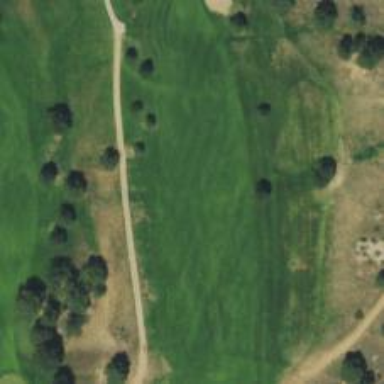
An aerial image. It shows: View of golf hole.